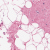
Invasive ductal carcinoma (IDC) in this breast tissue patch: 0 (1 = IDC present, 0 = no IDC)